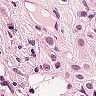
Metastatic tissue present: yes